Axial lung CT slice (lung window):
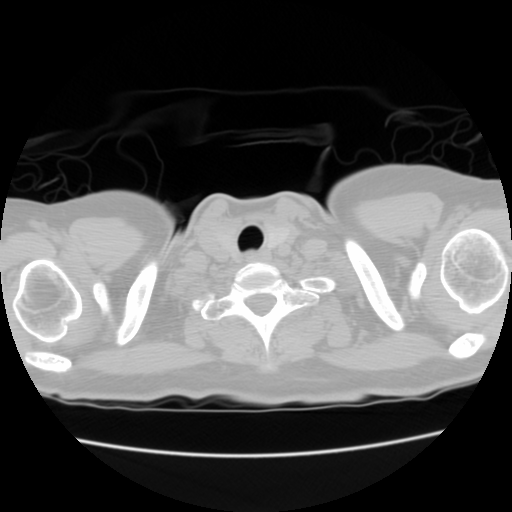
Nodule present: no